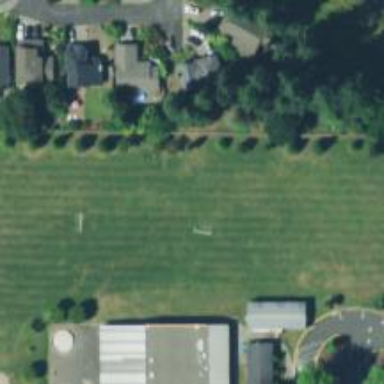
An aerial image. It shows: Soccer pitch for outdoor sports and leisure activities.